Question: I was looking of "" between two ListViews as shown in the attached screenshot(in red) and not the border(in white) among the ListView items.
Any idea of how to set the border between the ListViews as shown?

Thanks,
Sana.
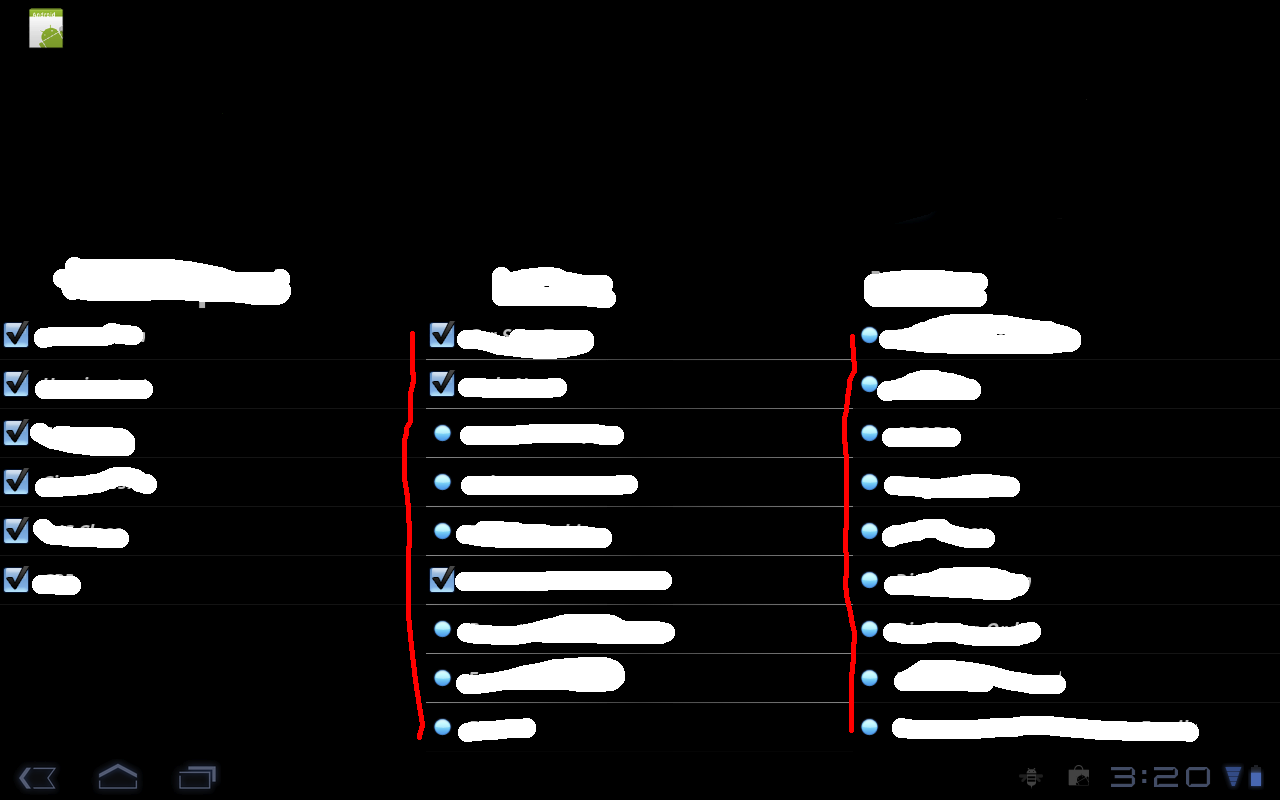
Answer: If you just want a border on the sides, what I've typically seen done is to just add an empty View in between the ListViews in the layout. For example:
'''
<LinearLayout
android:orientation="horizontal"
android:layout_width="fill_parent"
android:layout_height="fill_parent"
>
<ListView
android:layout_width="0dp"
android:layout_height="fill_parent"
android:layout_weight="1"
/>
<View
android:layout_width="1dp"
android:layout_height="fill_parent"
android:background="#FF0000"
/>
<ListView
android:layout_width="0dp"
android:layout_height="fill_parent"
android:layout_weight="1"
/>
<View
android:layout_width="1dp"
android:layout_height="fill_parent"
android:background="#FF0000"
/>
<ListView
android:layout_width="0dp"
android:layout_height="fill_parent"
android:layout_weight="1"
/>
</LinearLayout>
'''
This would give you a 1dp red border between the three ListViews.